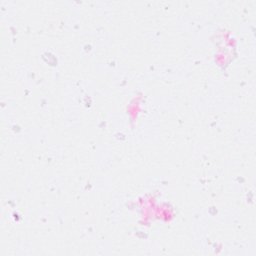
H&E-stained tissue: Breast